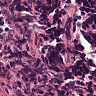
Metastatic tissue present: no